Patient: sex M, age 34
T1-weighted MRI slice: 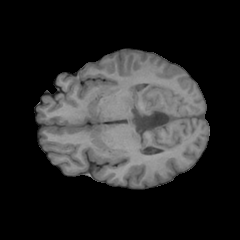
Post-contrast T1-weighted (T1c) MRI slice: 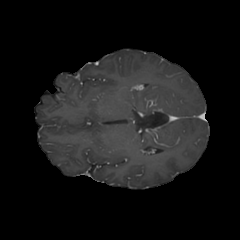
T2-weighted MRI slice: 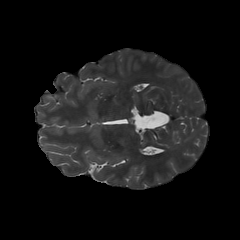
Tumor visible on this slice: no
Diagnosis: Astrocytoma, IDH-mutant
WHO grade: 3